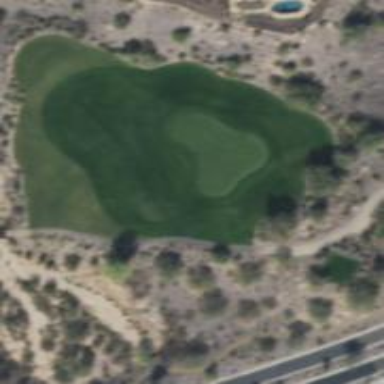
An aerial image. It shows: Golf hole.